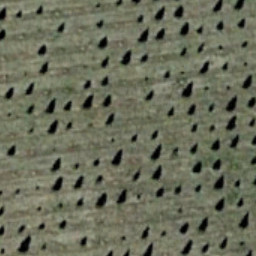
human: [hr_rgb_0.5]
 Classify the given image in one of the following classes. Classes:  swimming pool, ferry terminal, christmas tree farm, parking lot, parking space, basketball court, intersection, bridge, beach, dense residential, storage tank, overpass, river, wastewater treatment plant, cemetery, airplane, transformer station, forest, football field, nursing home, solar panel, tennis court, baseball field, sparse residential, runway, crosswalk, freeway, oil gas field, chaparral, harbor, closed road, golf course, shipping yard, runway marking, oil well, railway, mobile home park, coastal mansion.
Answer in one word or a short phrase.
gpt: christmas tree farm